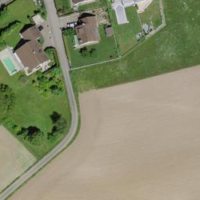
EUNIS habitat code: 24
Species observed at this site:
Veronica filiformis